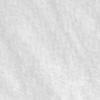
Label: no_change